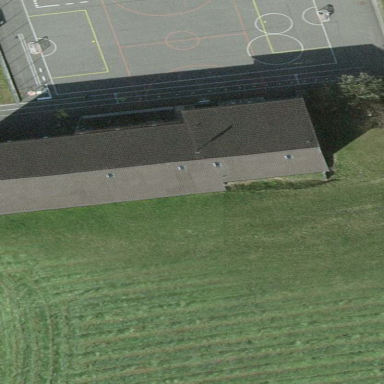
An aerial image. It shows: School building.